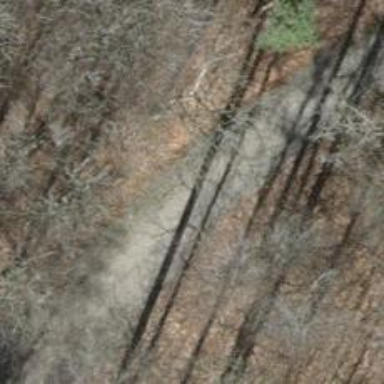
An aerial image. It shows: Gravel track with grade 2 quality.